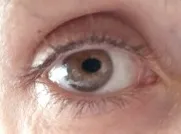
(A,B) Right eye of patient 1 during two episodes of tadpole pupil. Note the oval-shaped deformation of the pupil.
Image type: medical_photograph (other_medical_photograph)